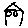
Label: house